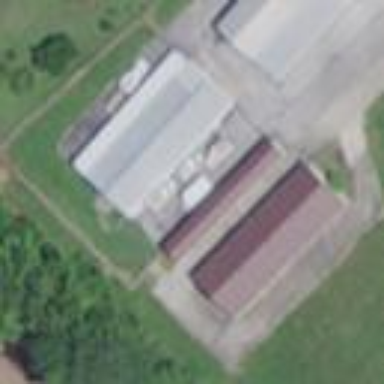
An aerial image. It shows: Storage rental shop.